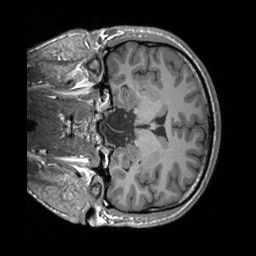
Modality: T1w
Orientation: coronal
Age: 26
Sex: male
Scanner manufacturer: siemens
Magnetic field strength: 3 T
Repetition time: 1.9 s
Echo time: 0.00227 s